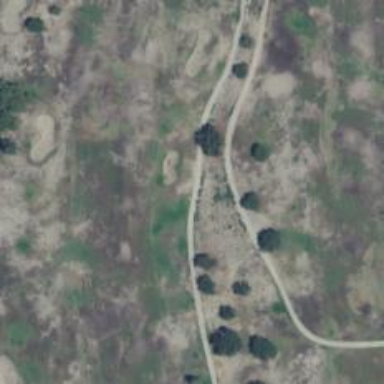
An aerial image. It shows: Service road used as golf cart path.